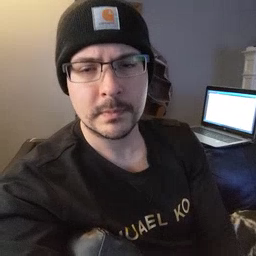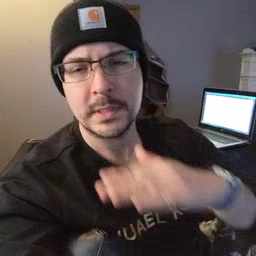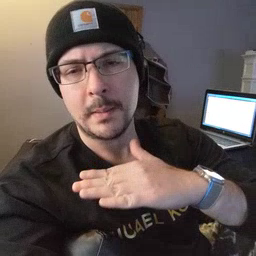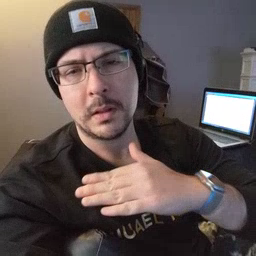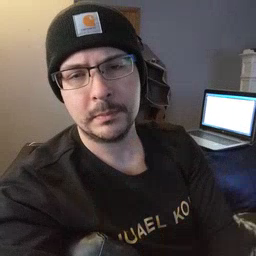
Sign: table